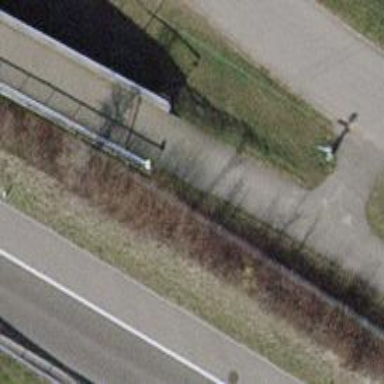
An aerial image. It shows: Bollard.